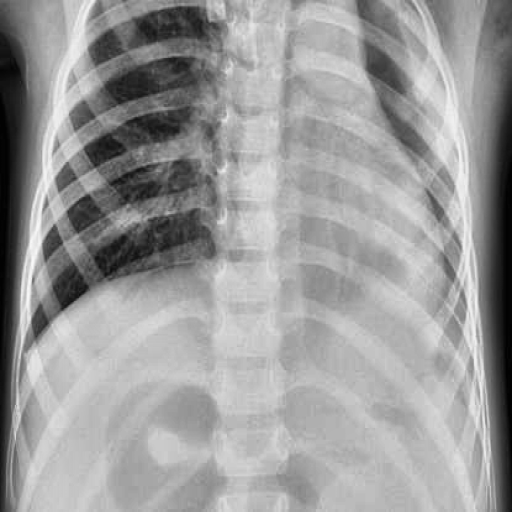
Finding: PNEUMONIA